Field crop: maize
Growth stage: 2
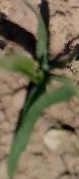
Species: maize